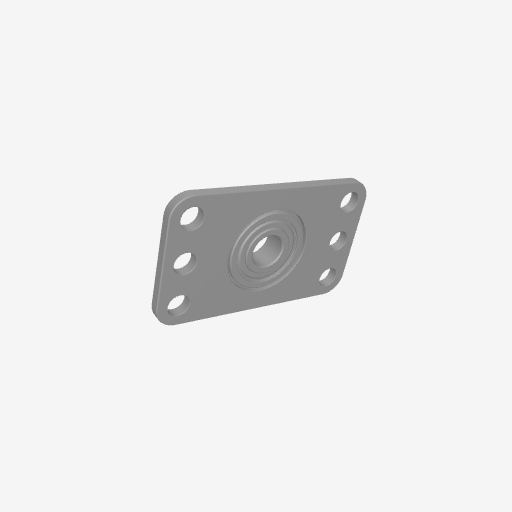
Part: FlatPillowBlock6ID